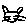
Label: cat